Field crop: tomato
Growth stage: 1
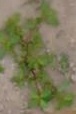
Species: portulaca